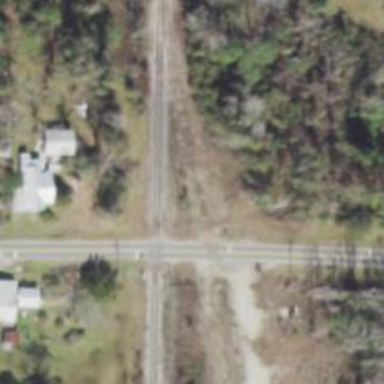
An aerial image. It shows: Uncontrolled crossing.